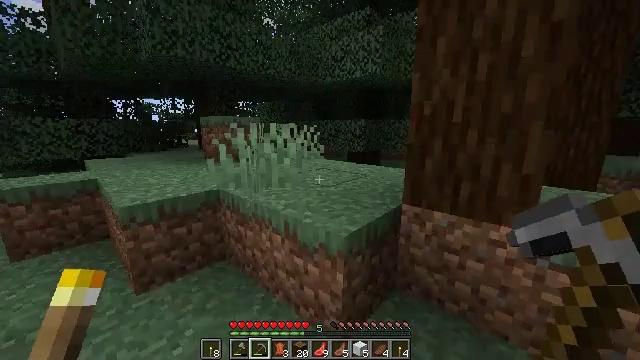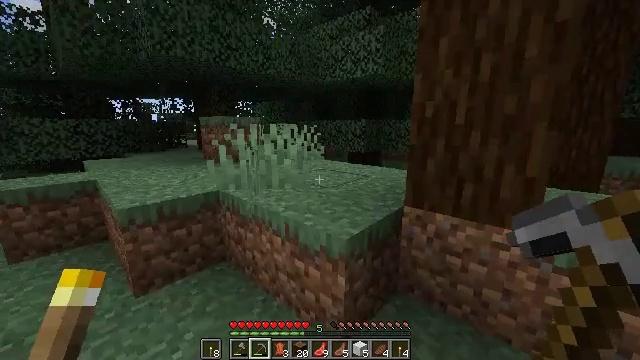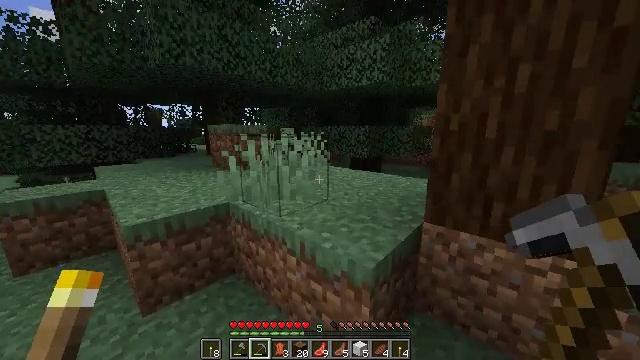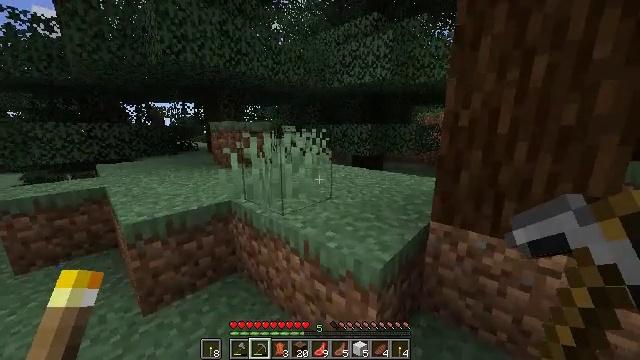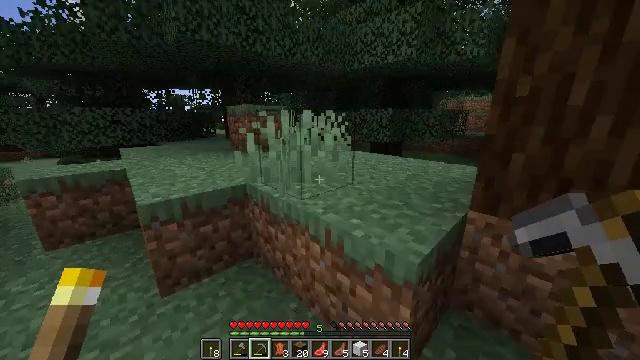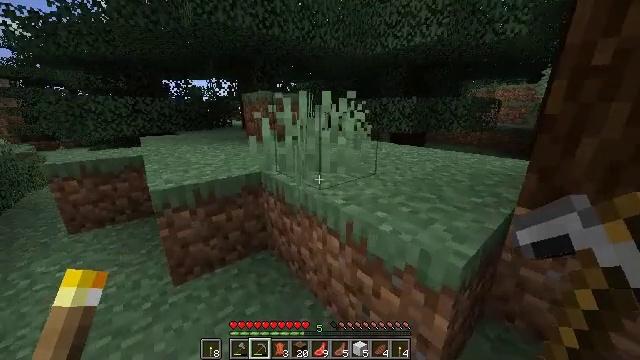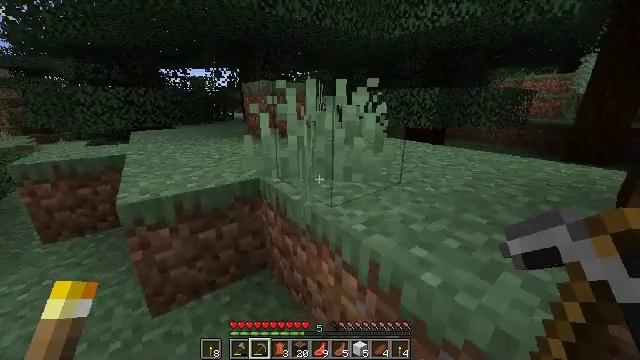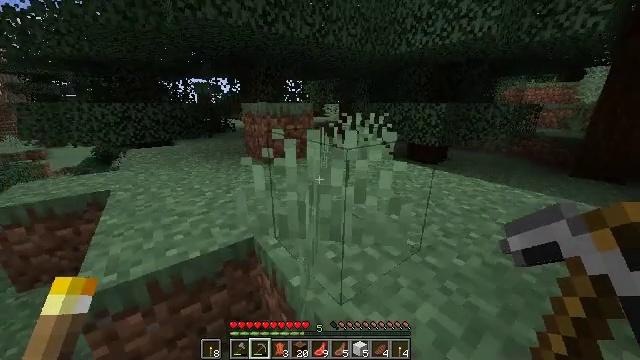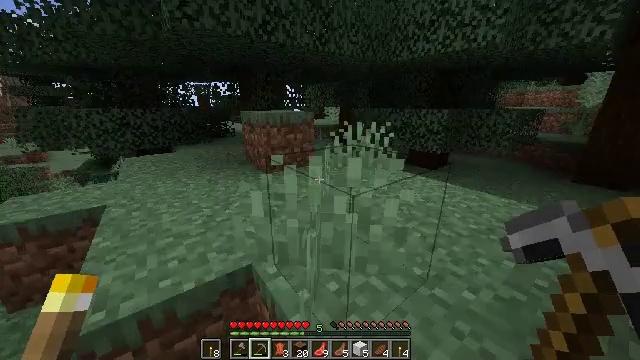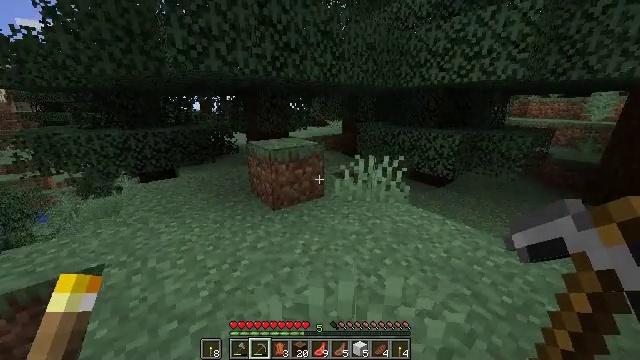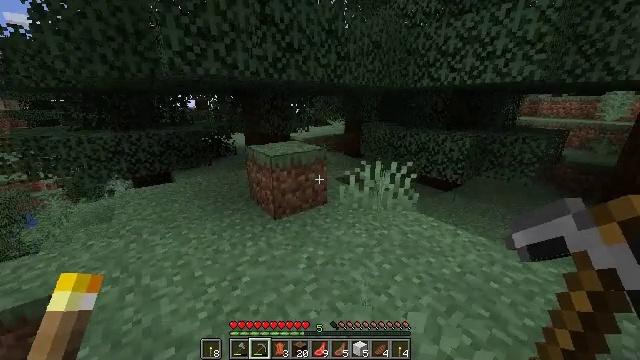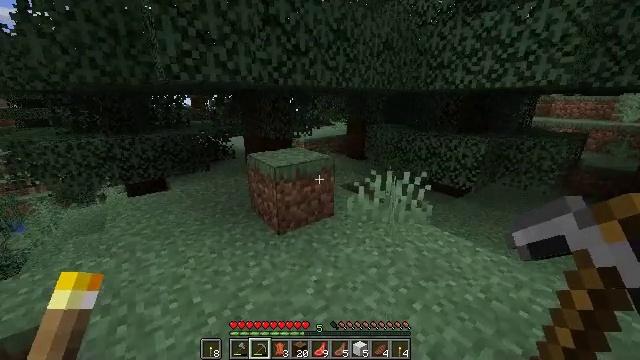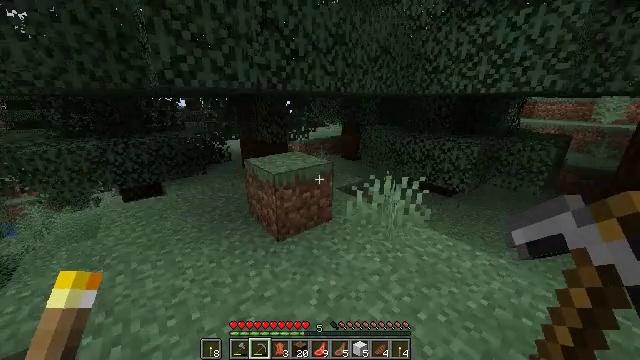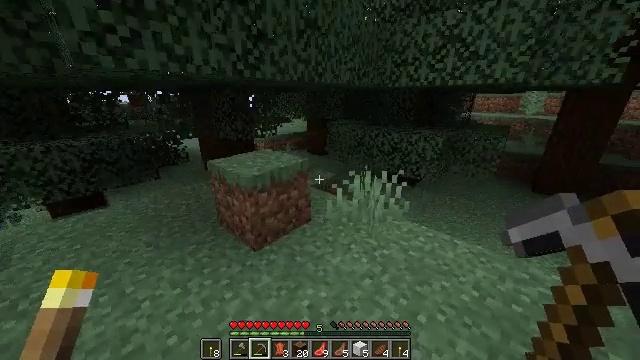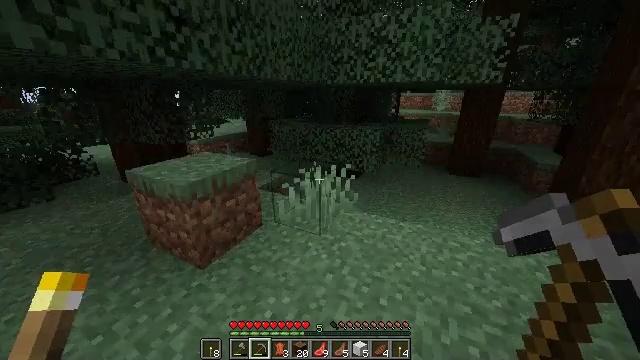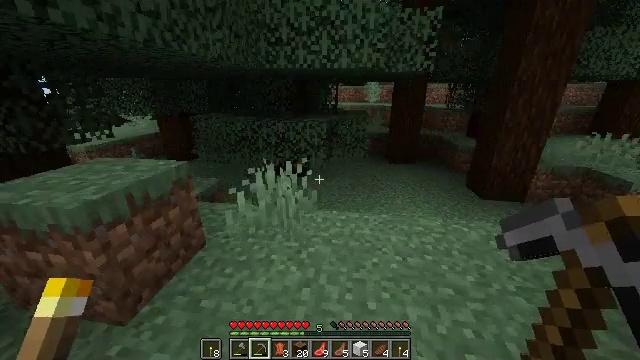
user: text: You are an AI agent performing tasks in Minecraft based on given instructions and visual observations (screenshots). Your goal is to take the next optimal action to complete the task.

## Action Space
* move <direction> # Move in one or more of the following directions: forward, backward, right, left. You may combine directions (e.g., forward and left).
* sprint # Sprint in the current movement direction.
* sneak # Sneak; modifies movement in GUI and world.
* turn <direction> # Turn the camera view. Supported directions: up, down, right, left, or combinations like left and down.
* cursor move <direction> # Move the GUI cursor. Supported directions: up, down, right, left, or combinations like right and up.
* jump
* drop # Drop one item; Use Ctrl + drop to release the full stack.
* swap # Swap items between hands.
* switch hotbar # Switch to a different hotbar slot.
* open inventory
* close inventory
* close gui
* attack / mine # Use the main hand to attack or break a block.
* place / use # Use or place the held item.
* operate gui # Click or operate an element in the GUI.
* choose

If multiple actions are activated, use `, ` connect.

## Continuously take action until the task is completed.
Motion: motion action
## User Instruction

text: Attack the spawner to disable it.
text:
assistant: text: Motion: move forward, sprint, jump
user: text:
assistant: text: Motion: move forward, sprint, jump
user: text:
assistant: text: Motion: move forward, sprint, jump
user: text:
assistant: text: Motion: move forward, sprint, turn left and down, jump
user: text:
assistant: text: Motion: move forward, sprint, turn left and down, jump
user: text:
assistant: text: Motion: move forward, sprint, turn left and down, jump
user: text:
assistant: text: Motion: move forward, sprint, jump
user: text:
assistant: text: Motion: move forward, sprint, jump
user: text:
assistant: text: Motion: move forward, sprint, jump
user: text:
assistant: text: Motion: move forward, sprint, jump
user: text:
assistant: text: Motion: move forward, sprint, jump
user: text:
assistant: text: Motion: move forward, sprint, turn right, jump
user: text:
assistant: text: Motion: move forward, sprint, turn right and down, jump
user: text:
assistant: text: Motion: move forward, sprint, turn right, jump
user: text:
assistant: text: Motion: move forward, sprint, turn right
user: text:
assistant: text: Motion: move forward, sprint, turn right
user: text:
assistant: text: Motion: move forward, sprint, turn right
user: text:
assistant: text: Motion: move forward, sprint
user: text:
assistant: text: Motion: move forward, sprint
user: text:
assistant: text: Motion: move forward, sprint
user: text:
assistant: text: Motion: move forward, sprint
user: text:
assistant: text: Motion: move forward, sprint
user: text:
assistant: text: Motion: move forward, sprint, turn right and up
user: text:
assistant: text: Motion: move forward, sprint, turn right and up
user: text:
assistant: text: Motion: move forward, sprint, turn right
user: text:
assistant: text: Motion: move forward and move right, sprint
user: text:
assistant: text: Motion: move forward and move right, sprint
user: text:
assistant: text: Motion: move forward and move right, sprint
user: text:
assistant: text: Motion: move forward, sprint
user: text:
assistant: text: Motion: move forward, sprint